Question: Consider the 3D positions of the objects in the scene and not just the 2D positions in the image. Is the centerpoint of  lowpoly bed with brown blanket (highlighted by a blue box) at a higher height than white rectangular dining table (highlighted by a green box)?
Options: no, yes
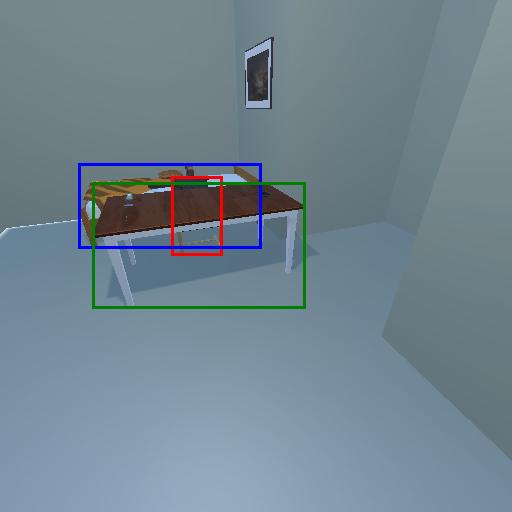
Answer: no